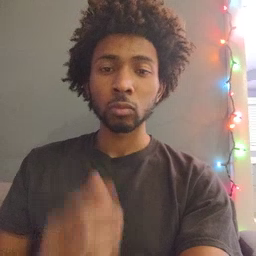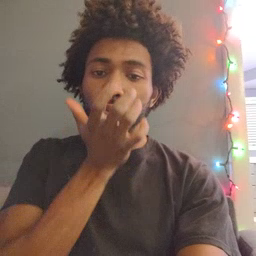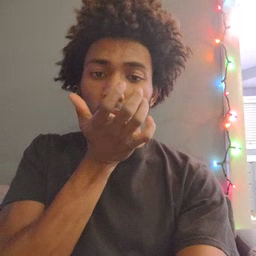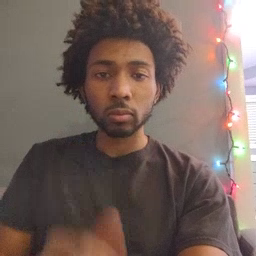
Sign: grass